Question: I have reduced my problem to the following code.
'''
using WeinCad.Plugin.MoineauMachinePath;
namespace WeinCad.Plugin.Foo
{
public class Foo
{
// This line is a compiler error
// (Cannot resolve symbol MoineauMachinePath )
private WeinCad.Plugin.MoineauMachinePath.MachinePathSolverPropertiesViewModel X;
// Implicity referenced it is ok
private MachinePathSolverPropertiesViewModel Y;
}
}
'''
If I use an explicit reference to a class then I am getting a compiler error. To prove the namespace is correct I also import the namespace into scope and reference the class implicitly. Only the explicit reference is in error.

The intellisense shows that there is a namespace nested double like so. That will be the source of the problem. Not sure how it code there.
Source of the problem was a corrupted Resources.Designer.cs file.
'''
//------------------------------------------------------------------------------
// <auto-generated>
// This code was generated by a tool.
// Runtime Version:4.0.30319.18444
//
// Changes to this file may cause incorrect behavior and will be lost if
// the code is regenerated.
// </auto-generated>
//------------------------------------------------------------------------------
namespace WeinCad.Plugin.WeinCad.Plugin.BasicFolders.Properties
{
using System;
'''
Not sure how this happened. Deleting the Resources file and then recreating it I get
'''
//------------------------------------------------------------------------------
// <auto-generated>
// This code was generated by a tool.
// Runtime Version:4.0.30319.18444
//
// Changes to this file may cause incorrect behavior and will be lost if
// the code is regenerated.
// </auto-generated>
//------------------------------------------------------------------------------
namespace WeinCad.Plugin.BasicFolders.Properties {
using System;
'''
without the nasty duplicate. It's still an open question on how this happened.
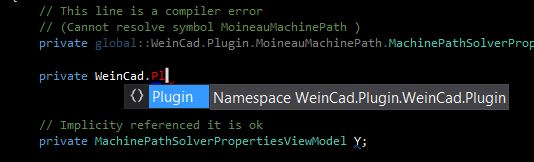
Answer: That error message suggests that there is a 'WeinCad.Plugin' the current scope, i.e. either 'WeinCad.Plugin.Foo.Foo.WeinCad.Plugin', or 'WeinCad.Plugin.Foo.WeinCad.Plugin'. When the compiler is looking for 'WeinCad.Plugin', it looks at the local scopes, and only if it can't find a match does it look at the global scope.
The fix for this is: don't have a scope that duplicates names inside itself (that is just asking for trouble). The other option is to the global scope, using the 'global::' prefix in front of the full type name, i.e. 'global::WeinCad.Plugin.Whatever'.